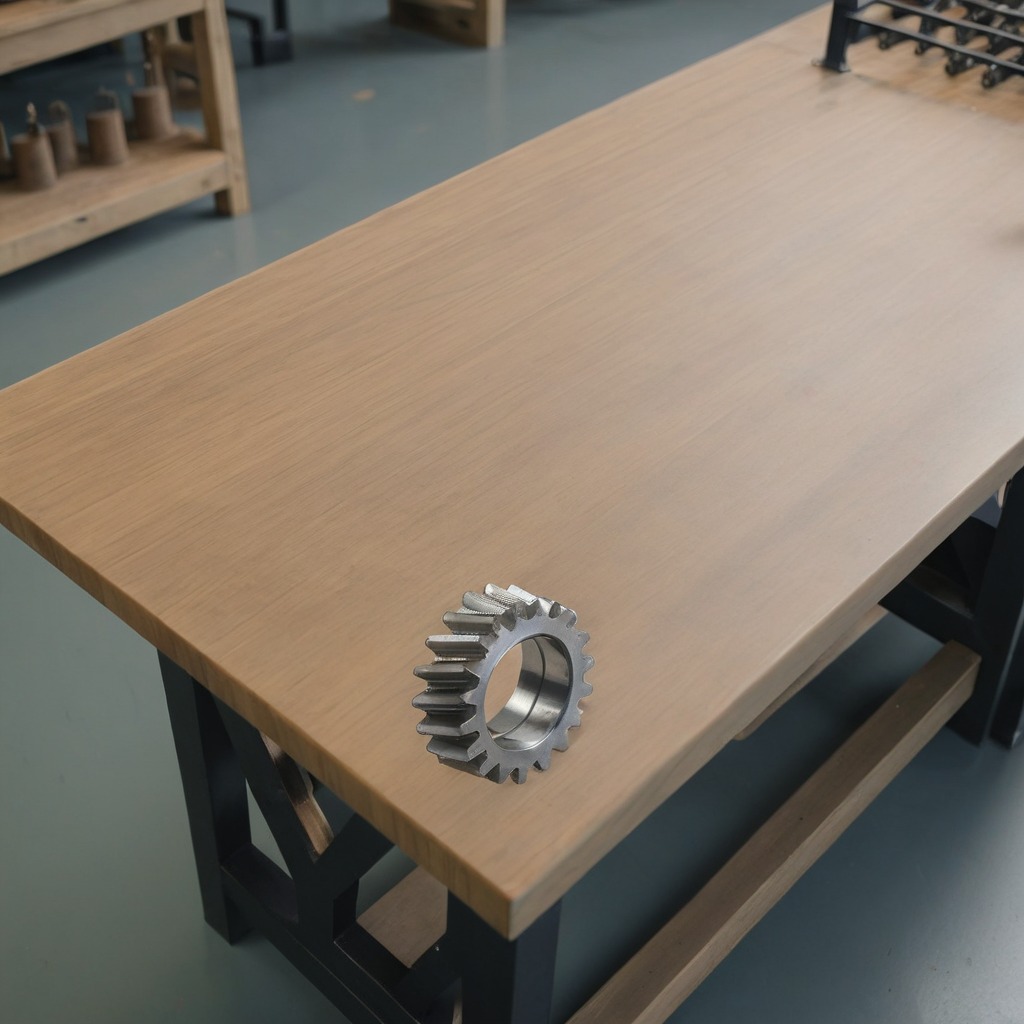
A steel gear with teeth is lying on a workbench inside a coastal fishing gear workshop.